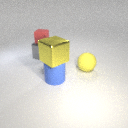
large yellow rubber sphere to the right of large gray metal cube